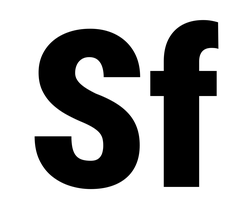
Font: Roboto_Condensed_Black